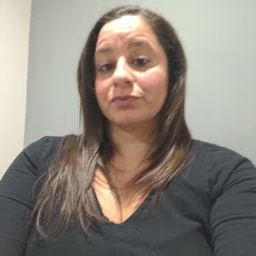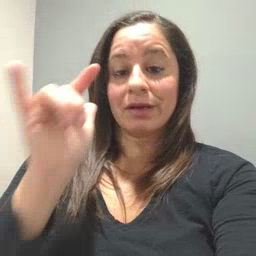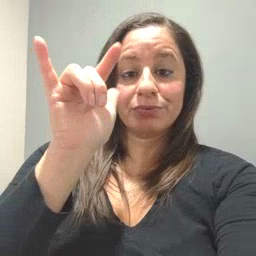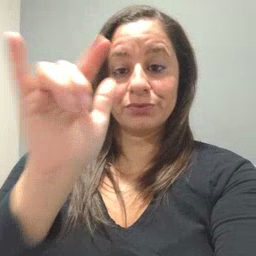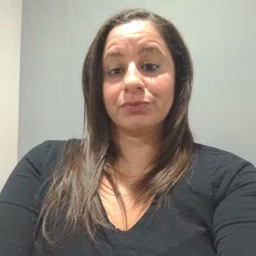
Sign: airplane